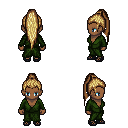
a pixel art fantasy rpg character, female body template, human, dark skin, green robe, magenta pants, blonde extra-long topknot hairstyle, ghillies, four views (front, back, left, right), 2x2 character sprite sheet, small pixel art, hard edges, no anti-aliasing